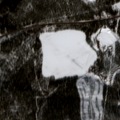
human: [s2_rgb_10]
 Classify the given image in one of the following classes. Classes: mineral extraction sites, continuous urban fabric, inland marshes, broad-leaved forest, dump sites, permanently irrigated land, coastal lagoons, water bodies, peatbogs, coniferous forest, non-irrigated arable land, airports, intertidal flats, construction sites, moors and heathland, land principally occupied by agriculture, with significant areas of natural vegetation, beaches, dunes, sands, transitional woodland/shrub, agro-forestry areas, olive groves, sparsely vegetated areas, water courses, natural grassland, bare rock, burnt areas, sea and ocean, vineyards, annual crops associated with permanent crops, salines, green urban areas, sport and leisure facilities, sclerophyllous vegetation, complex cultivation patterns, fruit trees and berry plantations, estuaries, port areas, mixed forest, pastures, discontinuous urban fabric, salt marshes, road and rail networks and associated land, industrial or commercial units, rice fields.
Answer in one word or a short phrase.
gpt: sport and leisure facilities, coniferous forest, mixed forest, water bodies